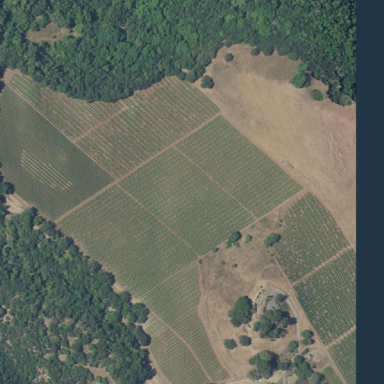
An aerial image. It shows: Vineyard growing grapes.